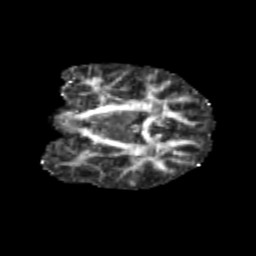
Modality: FA
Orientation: coronal
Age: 9
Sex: male
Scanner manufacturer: siemens
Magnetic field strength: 3 T
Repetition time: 3.8 s
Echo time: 0.07 s